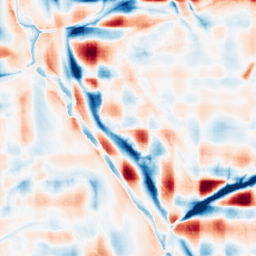
Category: wavelet
Decomposition family: wavelet_reverse_biorthogonal
Decomposition parameters: wavelet: rbio1.3
level: 5
Upsampling method: sinc_blackman
Upsampling parameters: scale: 2
kernel_size: 4
Upsampling scale: 2